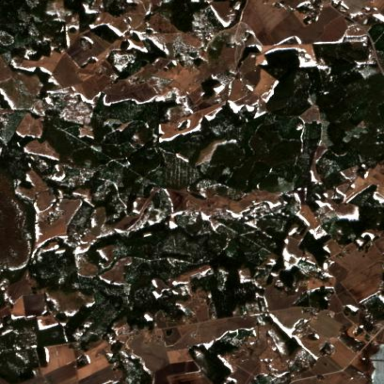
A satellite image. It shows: Mixed leaf woodland.